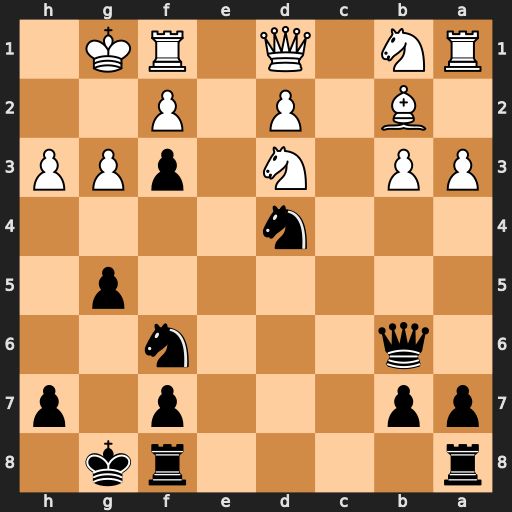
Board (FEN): r4rk1/pp3p1p/1q3n2/6p1/3n4/PP1N1pPP/1B1P1P2/RN1Q1RK1
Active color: b
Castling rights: -
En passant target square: -
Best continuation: Ne2+ Qxe2 fxe2